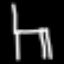
Label: chair